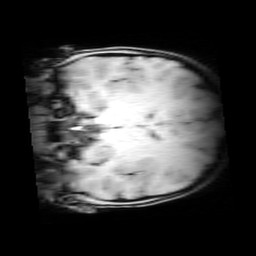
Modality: MP2RAGE
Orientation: coronal
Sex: female
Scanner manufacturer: siemens
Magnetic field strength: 3 T
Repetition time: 5 s
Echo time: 0.00368 s